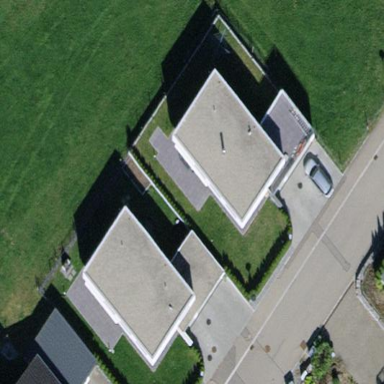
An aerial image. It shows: Detached building with flat roof.